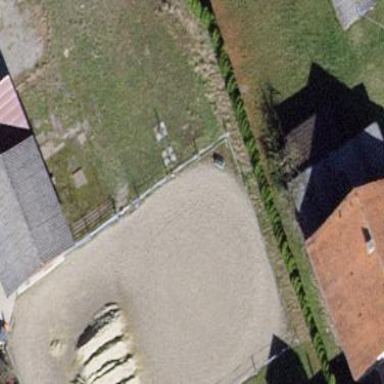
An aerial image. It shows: Equestrian pitch for leisure land activities.